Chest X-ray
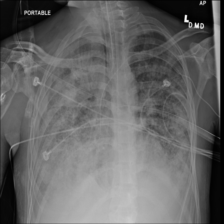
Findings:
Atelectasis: negative
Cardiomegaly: negative
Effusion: positive
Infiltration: positive
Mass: negative
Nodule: positive
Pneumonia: negative
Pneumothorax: negative
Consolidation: negative
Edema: negative
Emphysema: negative
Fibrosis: negative
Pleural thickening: negative
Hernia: negative